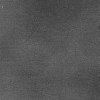
Atmospheric dust classification: dusty